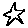
Label: star